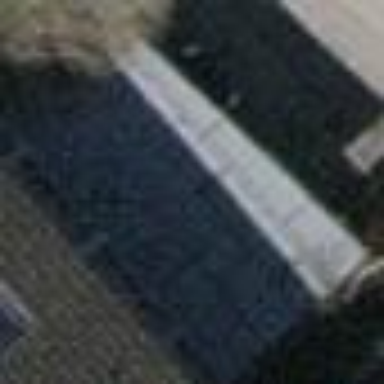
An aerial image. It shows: View of roof of building.